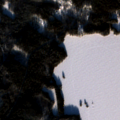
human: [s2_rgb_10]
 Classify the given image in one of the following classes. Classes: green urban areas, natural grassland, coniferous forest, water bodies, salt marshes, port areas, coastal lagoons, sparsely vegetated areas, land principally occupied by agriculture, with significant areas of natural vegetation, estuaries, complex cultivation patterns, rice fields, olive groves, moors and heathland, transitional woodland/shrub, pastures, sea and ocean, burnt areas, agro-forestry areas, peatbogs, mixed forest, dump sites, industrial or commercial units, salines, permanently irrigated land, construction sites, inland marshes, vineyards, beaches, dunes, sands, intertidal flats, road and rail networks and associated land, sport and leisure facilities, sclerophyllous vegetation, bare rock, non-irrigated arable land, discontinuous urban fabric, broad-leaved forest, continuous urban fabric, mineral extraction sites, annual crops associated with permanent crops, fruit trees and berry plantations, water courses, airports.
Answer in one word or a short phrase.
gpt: mixed forest, water bodies